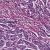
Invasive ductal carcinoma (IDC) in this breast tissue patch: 1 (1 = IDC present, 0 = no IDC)